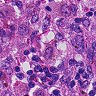
Metastatic tissue present: no